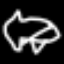
Label: airplane